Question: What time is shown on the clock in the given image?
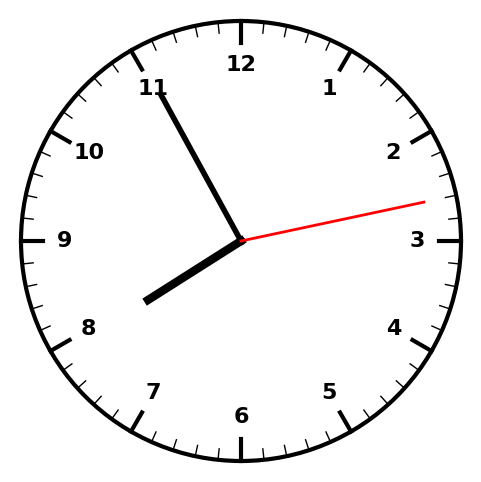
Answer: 07:55:13